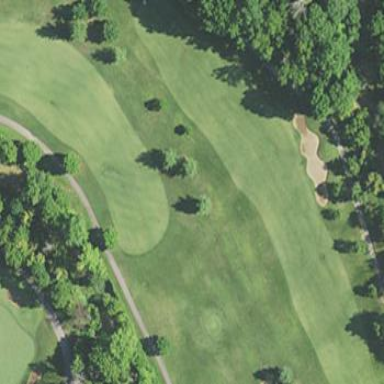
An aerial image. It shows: Golf fairway surrounded by grass.